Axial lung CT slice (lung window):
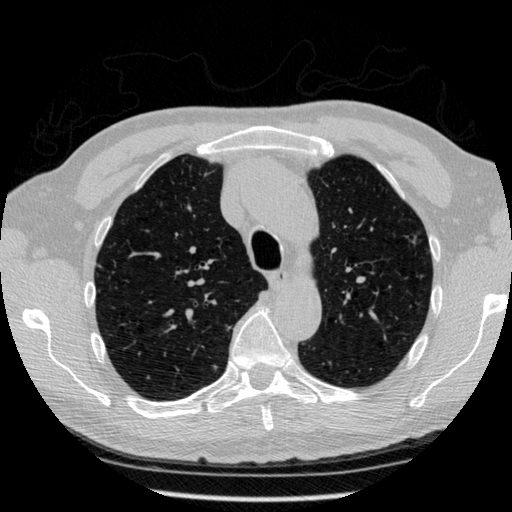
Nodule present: no